Question: After adding log4net reference to my MVC 3 project, I see in the Add View dialog (in an Admin Area) a lot of log4net classes... Any suggestions on how to prevent them from showing? Kinda makes the list difficult to navigate.
(Almost seems like this dialog needs a type-search function, ie, type in "prospects" to find my prospects model or EF entity class.)

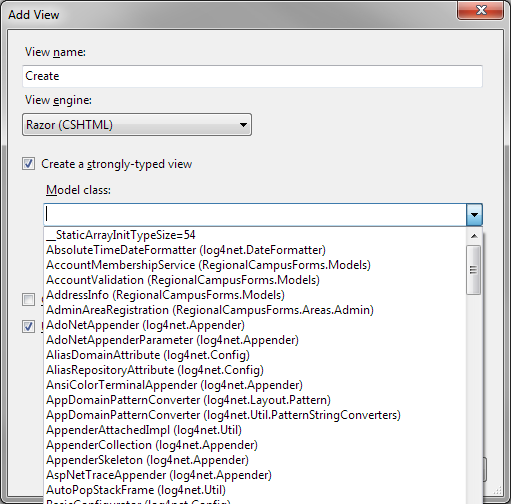
Answer: If you type in the model class dropdown you should see a list of types filtered that start with what you are typing. You can then select from those types. There is no way to prevent types from appearing in the dropdown thoough.